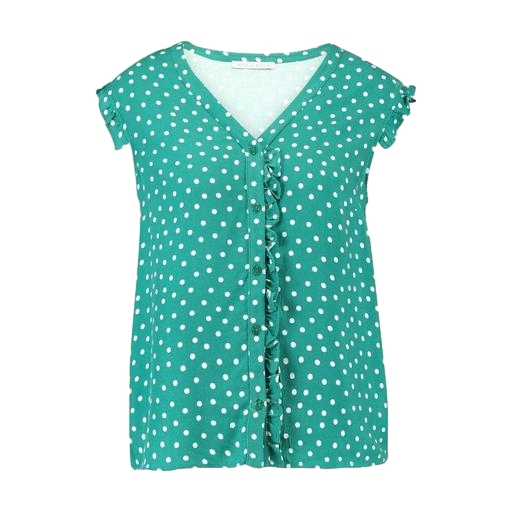
green maternity nursing top, green women's ruffle-trimmed shirt, blue plus size printed t-shirt only macy, white background